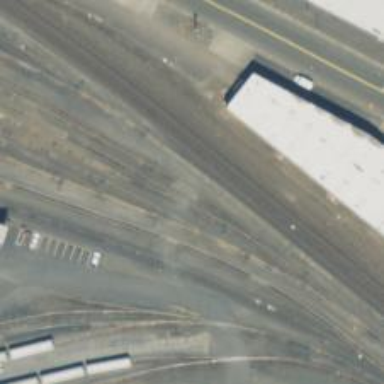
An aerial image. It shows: Railway yard.